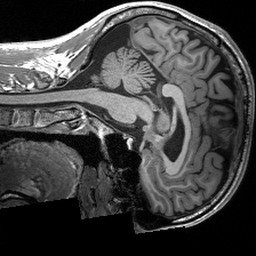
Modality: T1w
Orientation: sagittal
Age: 30
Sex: male
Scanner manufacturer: siemens
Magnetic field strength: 3 T
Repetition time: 2.3 s
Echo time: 0.00233 s